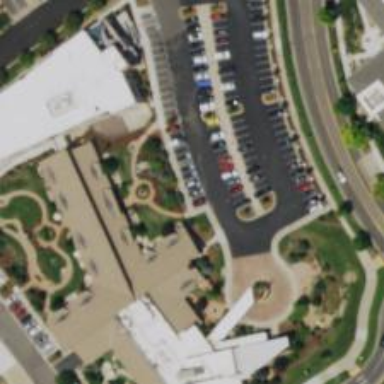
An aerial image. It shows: Parking space.